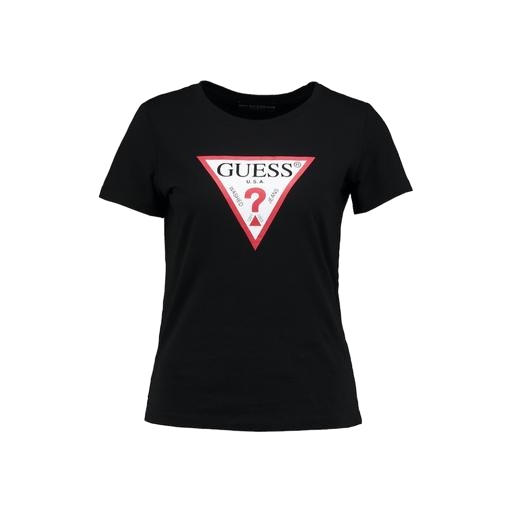
black logo-print t-shirt, black graphic t-shirt, black woman's tee, white background